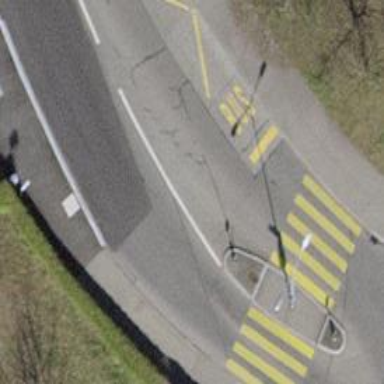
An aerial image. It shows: Public transport stop position.